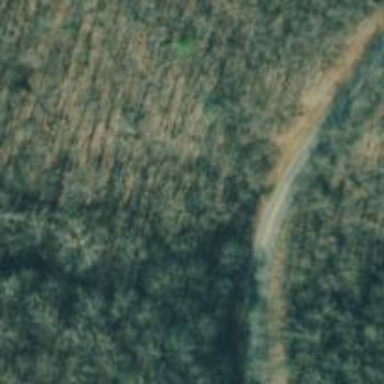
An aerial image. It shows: Secondary road with asphalt surface.